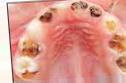
Condition: Caries